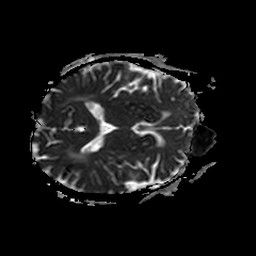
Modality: ADC
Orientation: axial
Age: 85
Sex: female
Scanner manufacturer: philips
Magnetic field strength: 3 T
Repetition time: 3.078 s
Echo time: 0.076 s